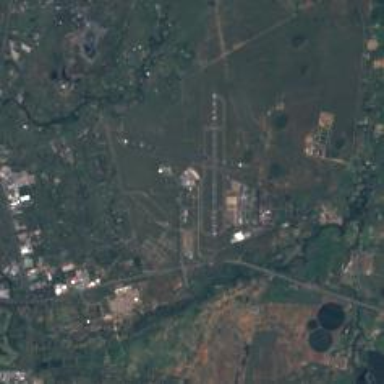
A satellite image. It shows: International aerodrome.